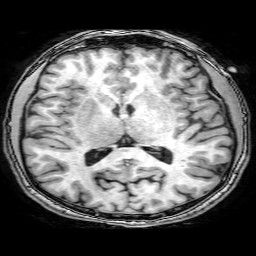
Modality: T1w
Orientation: coronal
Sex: male
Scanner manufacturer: philips
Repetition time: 0.008101 s
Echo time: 0.00372 s